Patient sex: M
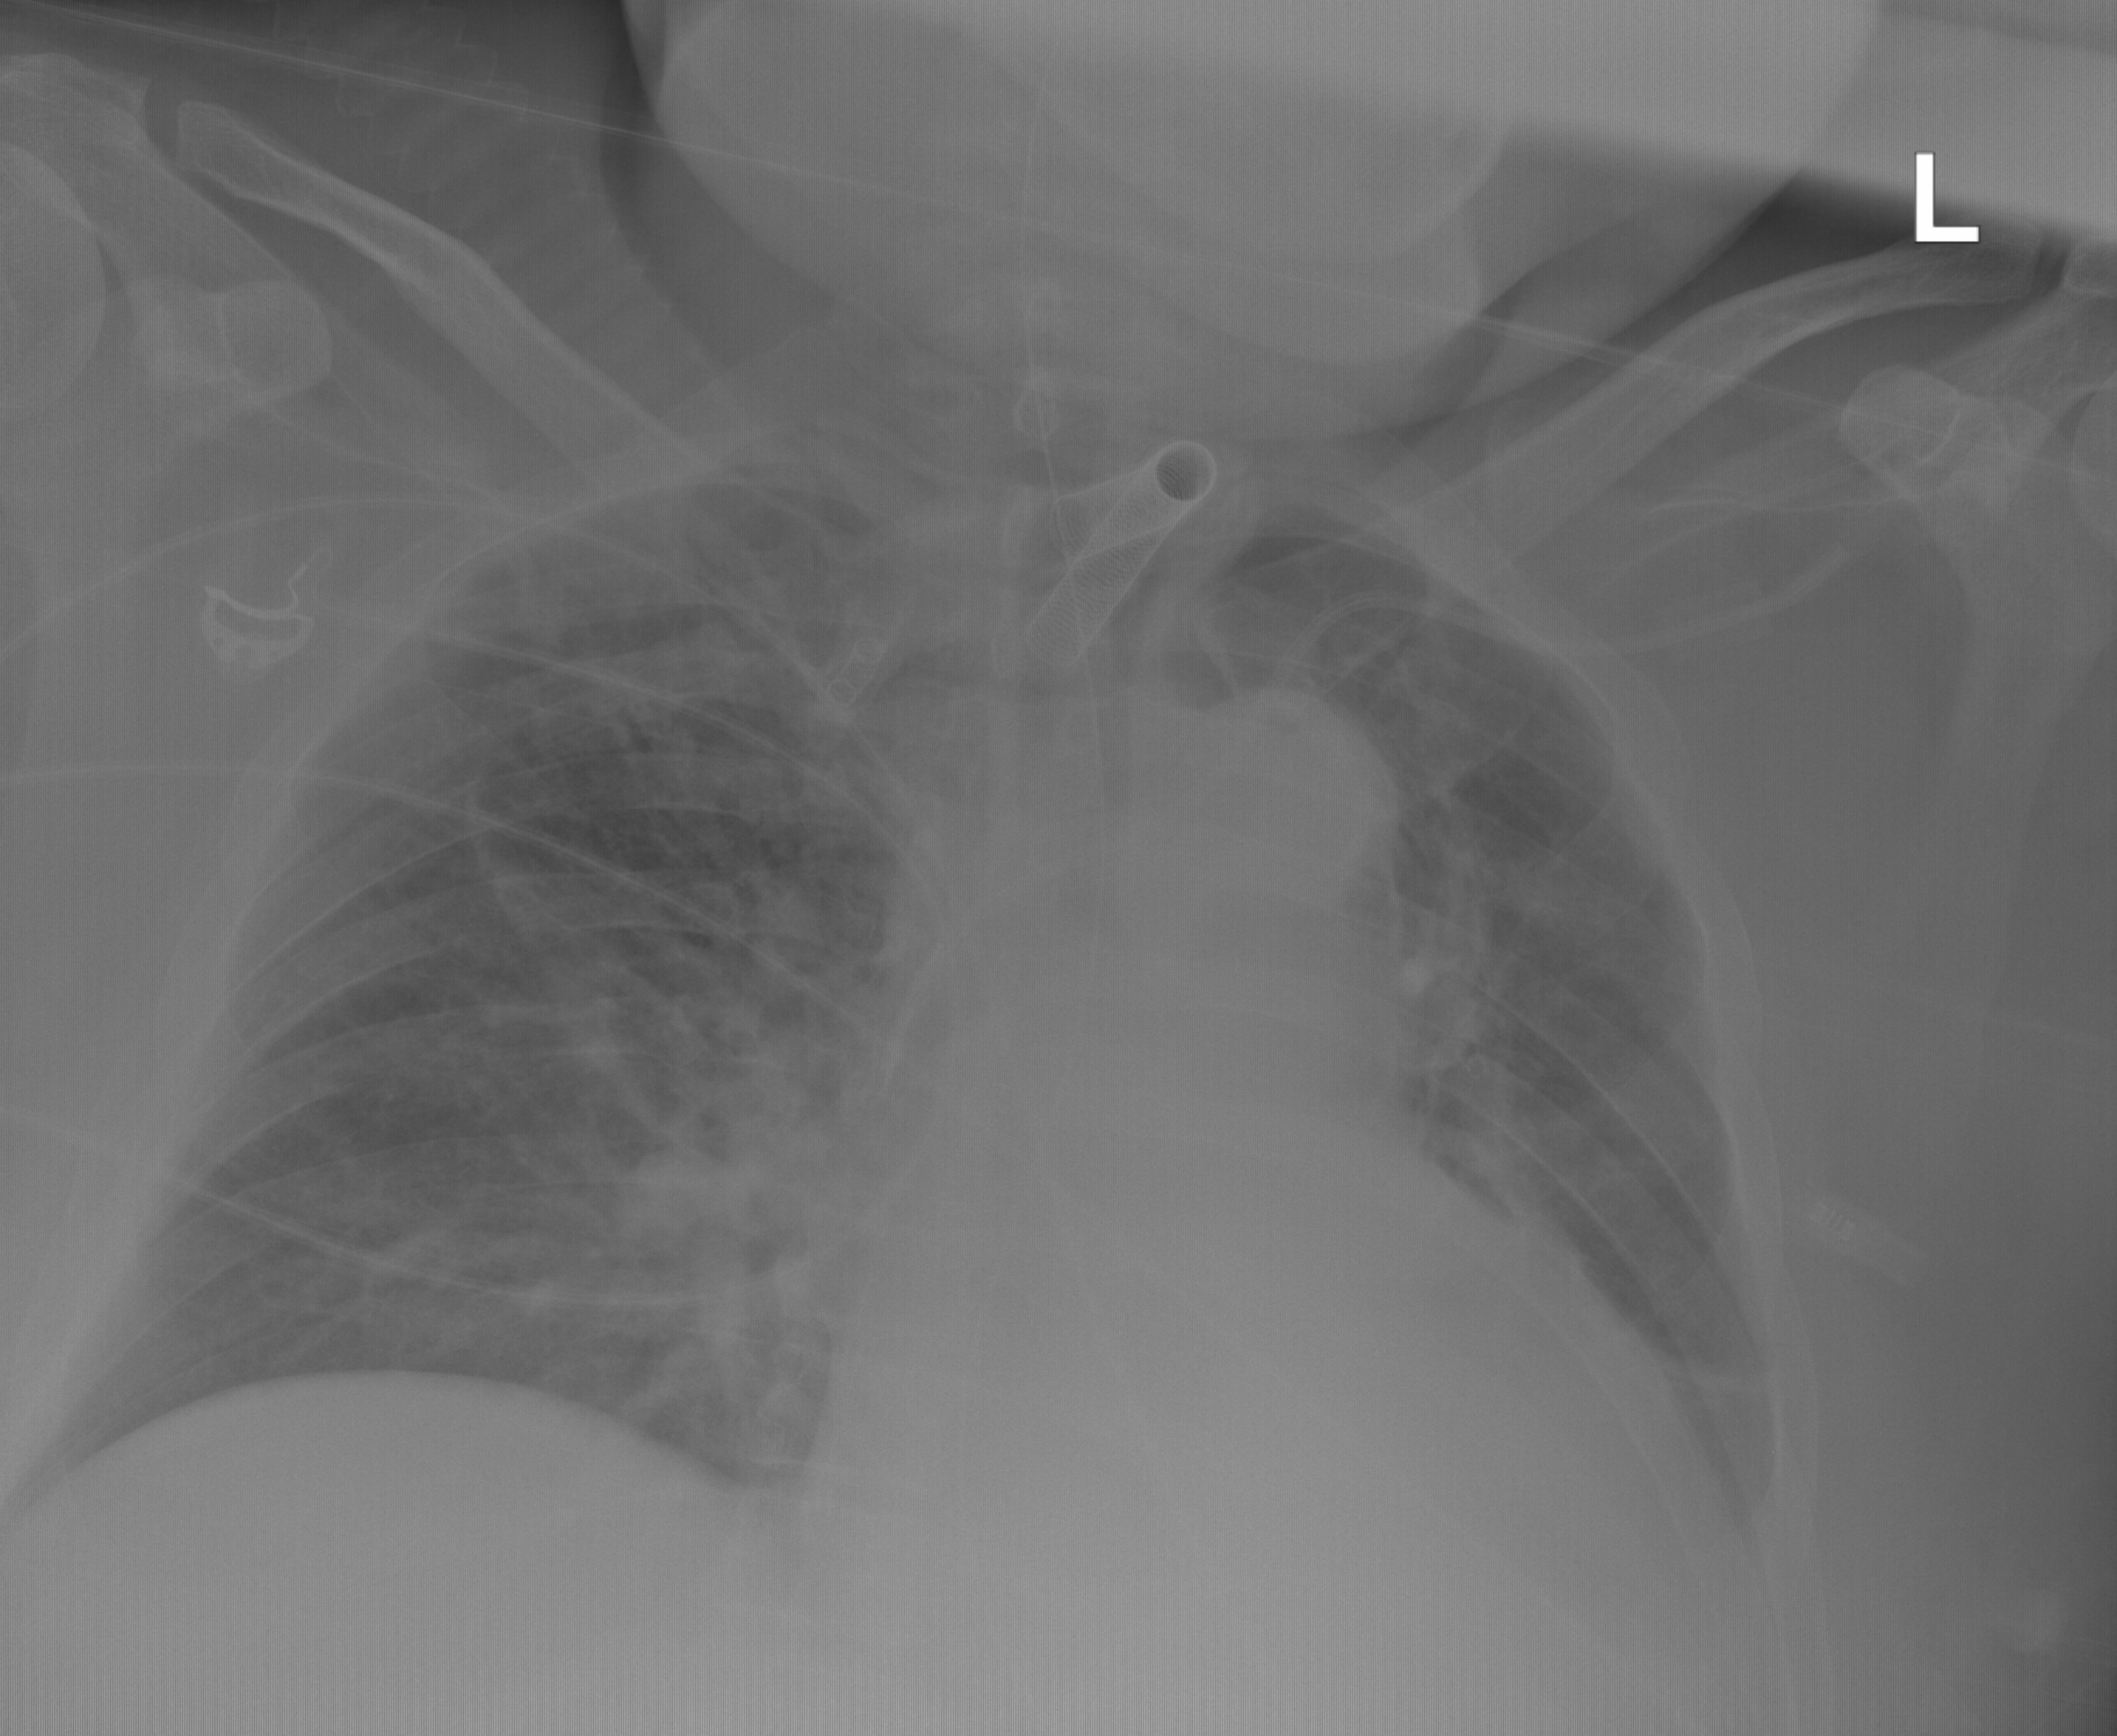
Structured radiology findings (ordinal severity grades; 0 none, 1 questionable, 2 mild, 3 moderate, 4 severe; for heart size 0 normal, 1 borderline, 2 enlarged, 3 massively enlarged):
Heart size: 2
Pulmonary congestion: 1
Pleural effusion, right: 0
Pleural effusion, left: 0
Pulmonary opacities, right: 0
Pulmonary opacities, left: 0
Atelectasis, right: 0
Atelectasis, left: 0